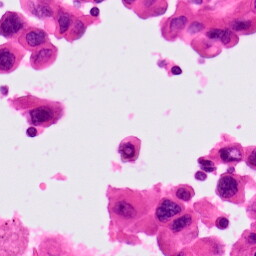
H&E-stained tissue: Lung